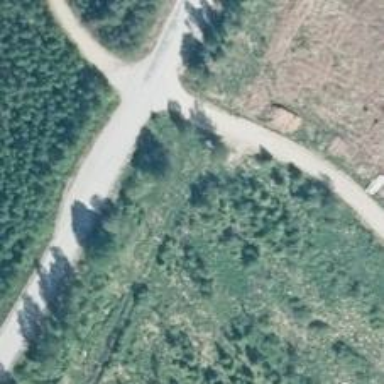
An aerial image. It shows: Simple road.